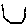
Label: hexagon